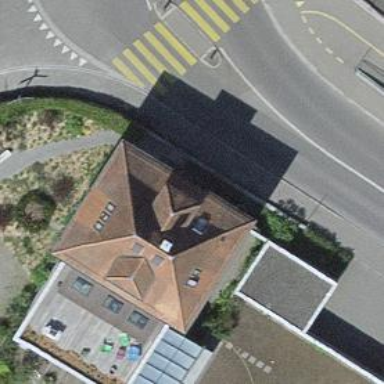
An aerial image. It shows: Building with roof tiles.